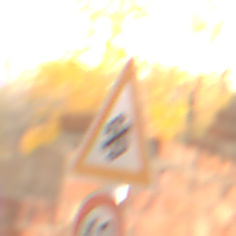
Verkehrszeichen: SchneeOderEisglaette
Zusatzzeichen unten: Geschwindigkeit60
Umgebung: Roofed, Suburban
Tageszeit: SunriseSunset
Wetter: Clear
Licht: Natural
Jahreszeit: NotSpecified
Kontrast: MediumContrast